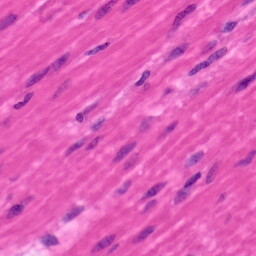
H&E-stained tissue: Pancreatic